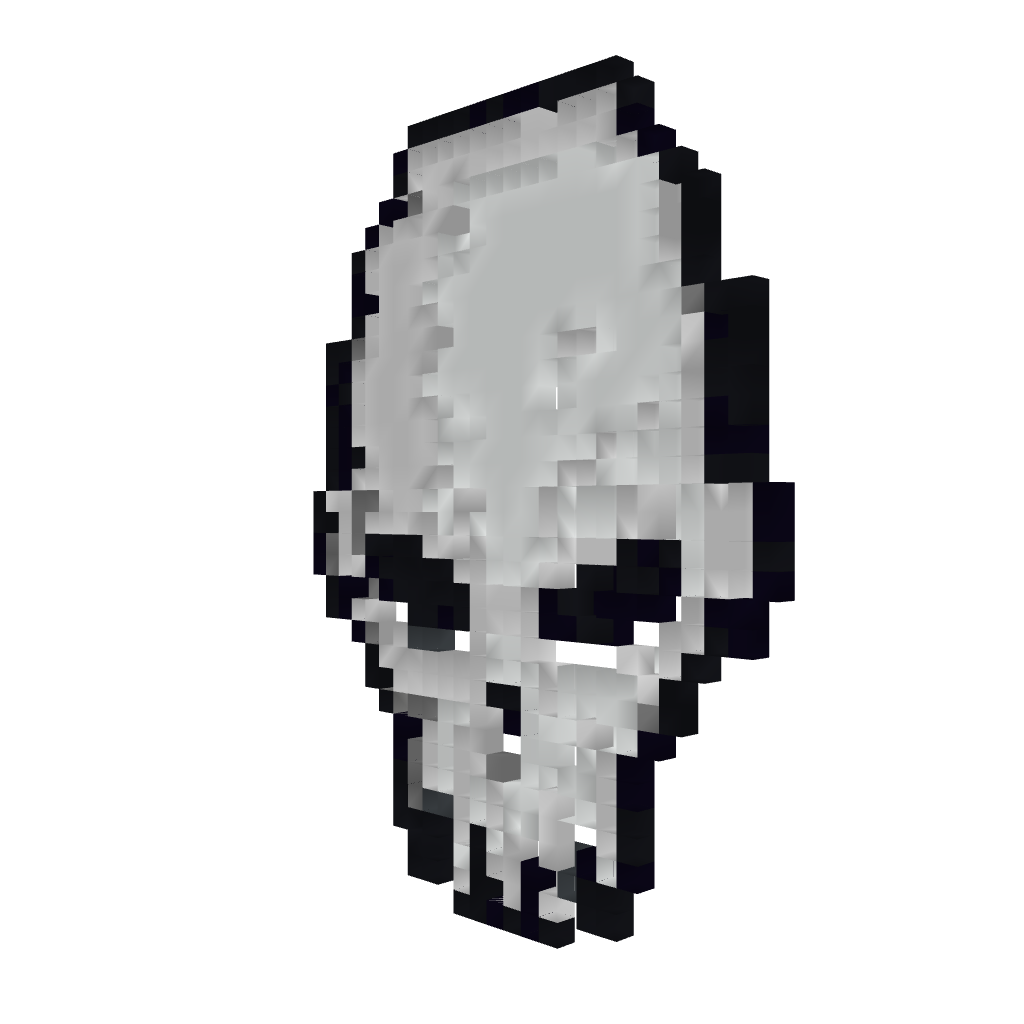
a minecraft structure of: Skull pixel art